Question: I'm creating a responsive table like the image shown below. However, I'm having trouble aligning the images in the last column. How can I fix it?
jsfiddle:
<URL>
My Html:
'''
<div class="Container">
<div class="col-sm-12 col-md-12 col-lg-12">
<div class="row" id="resumePanel3">
<div class="col-sm-6 col-md-4 col-lg-3">
<h2 class="header">Accounts(INDIVIDUAL)</h2>
</div>
</div>
<div class="row" id="resumeTable2">
<div class="col-sm-8 col-md-8 col-lg-8 col-lg-offset-2">
<div class="table-responsive">
<table id ="resumeTable">
<tr class= "spacing">
<td class= "spacing"><span class="names">S No.</span></td>
<td class= "spacing"><span class="names">Email</span></td>
<td class= "spacing"><span class="names">Resume Status</span></td>
<td class= "spacing"><span class="names">Action</span></td>
</tr>
<tr class= "spacing">
<td class= "spacing">1.</td>
<td class= "spacing">clarelim192@hotmail.com</td>
<td class= "spacing">Sent</td>
<td class= "spacing">
<div class="buttonHolderRight">
<div class="col-xs-4 col-sm-4 col-md-4 col-lg-4">
<i class="glyphicon glyphicon-download-alt"></i>
</div>
</div>
<div class="buttonHolderMiddle">
<div class="col-xs-4 col-sm-4 col-md-4 col-lg-4">
<i class="glyphicon glyphicon-eye-open"></i>
</div>
</div>
<div class="buttonHolderLeft">
<div class="col-xs-4 col-sm-4 col-md-4 col-lg-4">
<i class="glyphicon glyphicon-open"></i>
</div>
</div>
</td>
</tr>
<tr class= "spacing">
<td class= "spacing">2.</td>
<td class= "spacing">irispyq@gmail.com</td>
<td class= "spacing">Sent</td>
<td class= "spacing"></td>
</tr>
<tr id="spacing">
<td class ="spacing">3.</td>
<td class ="spacing">wun@gmail.com</td>
<td class ="spacing">Sent</td>
<td class ="spacing"></td>
</tr>
<tr id="spacing">
<td class ="spacing">4.</td>
<td class ="spacing">syh96@gmail.com</td>
<td class ="spacing">Fail</td>
<td class ="spacing"></td>
</tr>
<tr id="spacing">
<td class ="spacing">5.</td>
<td class ="spacing">cjp95@gmail.com</td>
<td class ="spacing">Fail</td>
<td class ="spacing"></td>
</tr>
<tr id="spacing">
<td colspan="5" align="center" valign="middle">
<nav>
<ul class="pagination">
<li>
<a href="#" aria-label="Previous">
<span aria-hidden="true">&laquo;</span>
</a>
</li>
<li><a href="#">1</a></li>
<li><a href="#">2</a></li>
<li><a href="#">3</a></li>
<li><a href="#">4</a></li>
<li><a href="#">5</a></li>
<li>
<a href="#" aria-label="Next">
<span aria-hidden="true">&raquo;</span>
</a>
</li>
</ul>
</nav>
</td>
</tr>
</table>
</div>
</div>
</div>
</div>
</div>
</div><!-- container-->![table][1]
'''

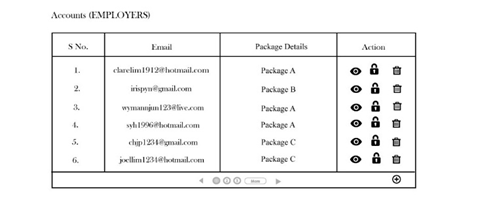
Answer: See this example: <URL>
'''
.buttonHolderRight,.buttonHolderMiddle,.buttonHolderLeft{
float:left;
width: 30%;
}
'''